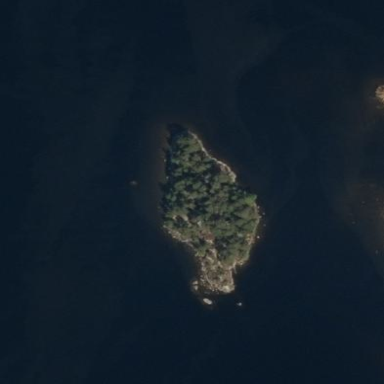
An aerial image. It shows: Islet surrounded by woodland.